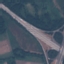
Land use / land cover class: Highway